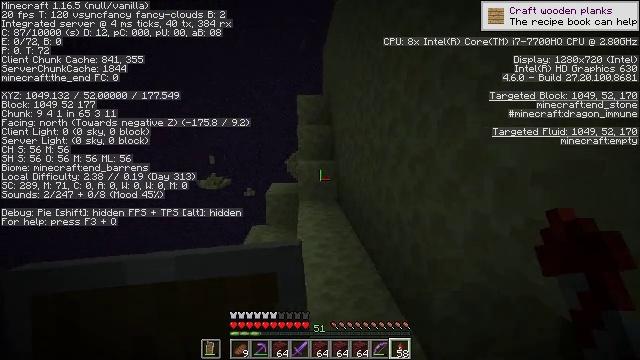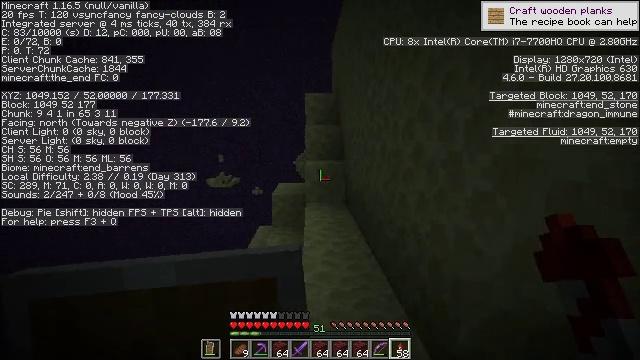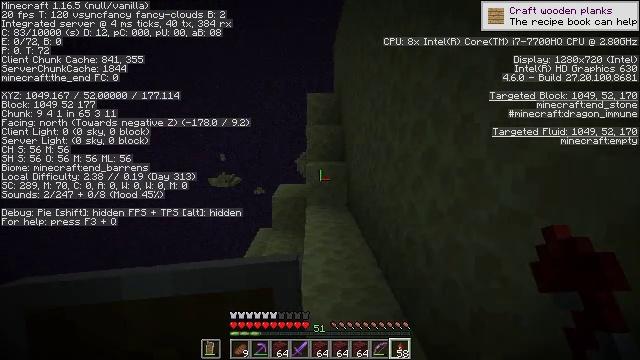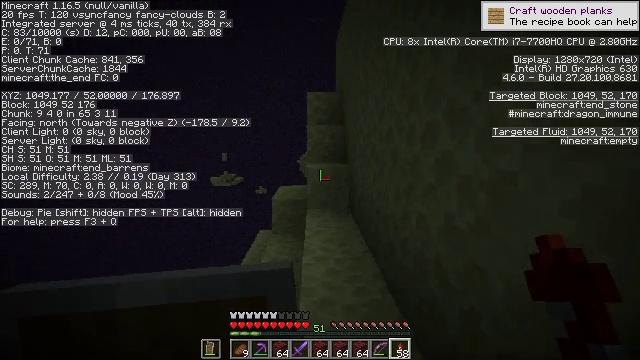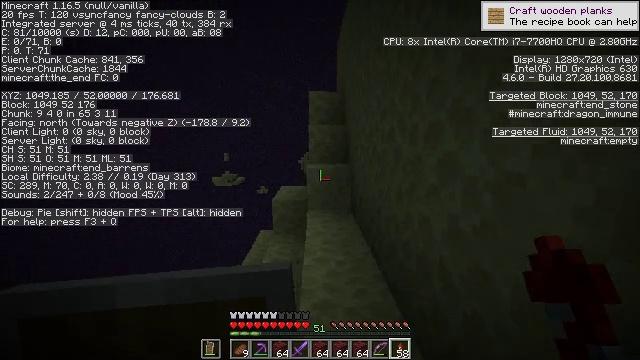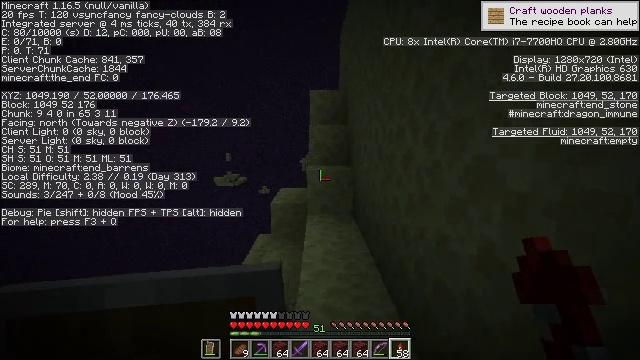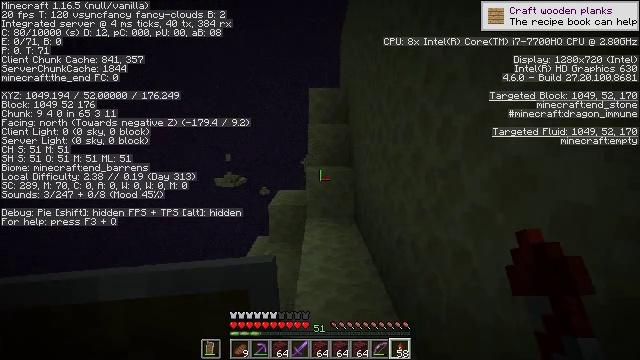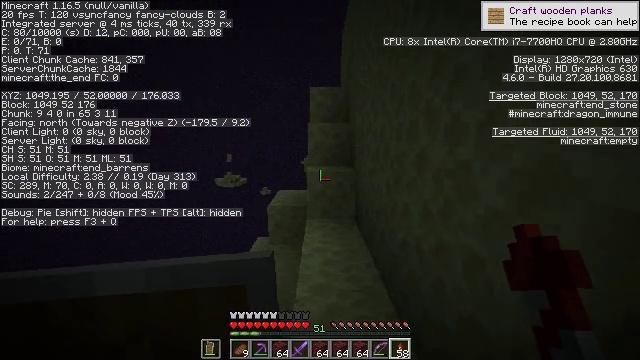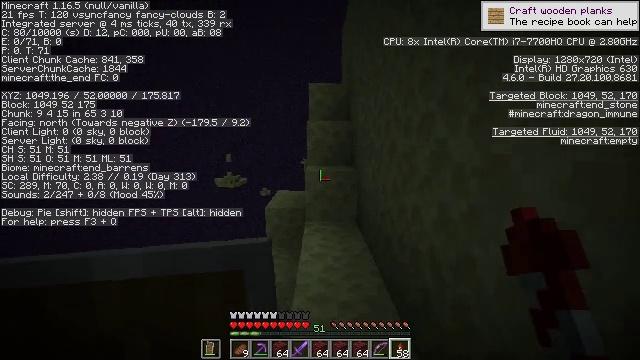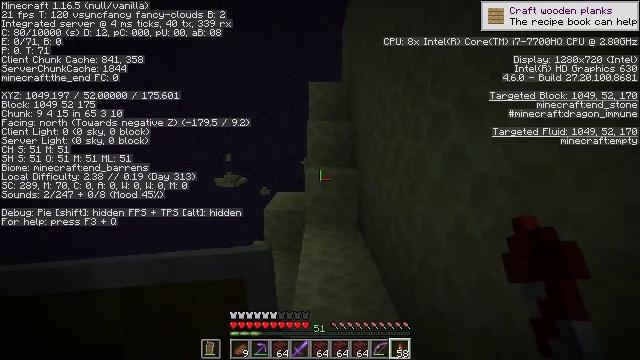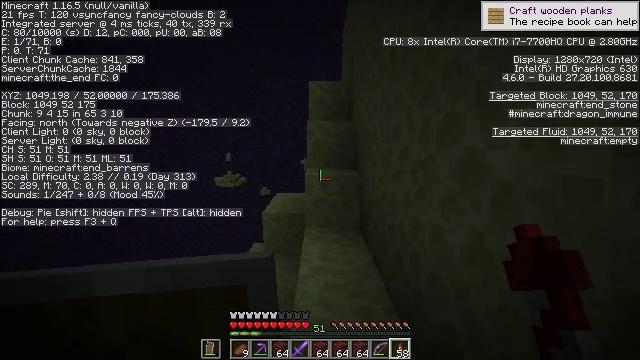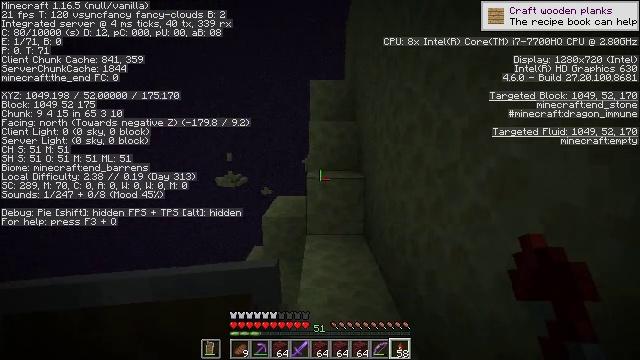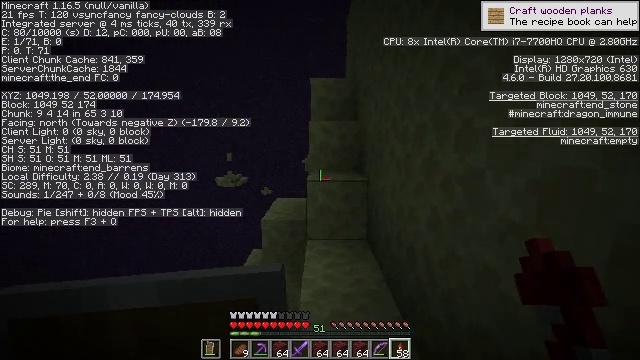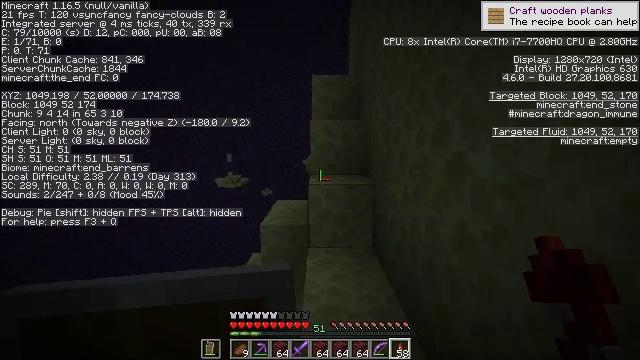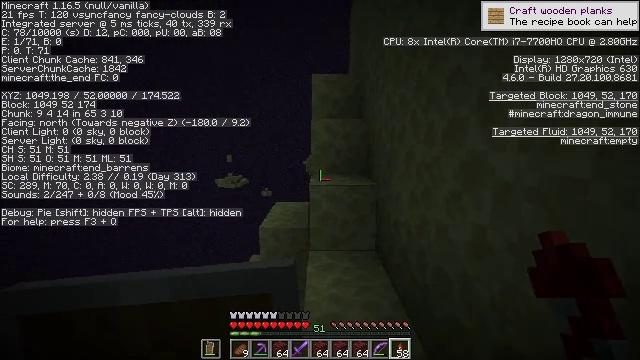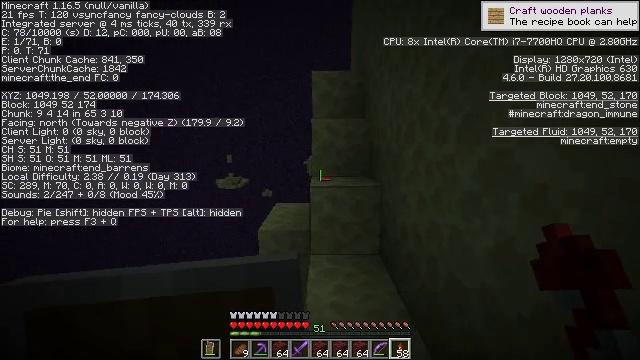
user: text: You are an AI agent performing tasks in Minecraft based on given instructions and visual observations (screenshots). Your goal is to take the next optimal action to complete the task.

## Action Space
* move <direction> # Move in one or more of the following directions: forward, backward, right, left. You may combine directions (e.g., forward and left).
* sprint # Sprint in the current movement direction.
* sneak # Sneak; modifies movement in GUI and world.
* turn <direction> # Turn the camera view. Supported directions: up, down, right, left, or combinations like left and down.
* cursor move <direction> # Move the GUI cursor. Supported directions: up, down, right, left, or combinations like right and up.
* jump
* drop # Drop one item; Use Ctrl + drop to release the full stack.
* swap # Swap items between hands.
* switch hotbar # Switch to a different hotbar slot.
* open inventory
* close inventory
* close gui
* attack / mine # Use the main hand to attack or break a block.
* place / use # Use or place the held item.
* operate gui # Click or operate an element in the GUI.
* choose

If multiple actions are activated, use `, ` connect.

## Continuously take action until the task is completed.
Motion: motion action
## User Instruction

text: Mine the end stone in the End dimension.
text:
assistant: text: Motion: move forward, turn left
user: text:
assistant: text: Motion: move forward
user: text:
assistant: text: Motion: move forward
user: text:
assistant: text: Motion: move forward
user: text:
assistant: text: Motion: move forward
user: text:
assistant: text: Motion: move forward
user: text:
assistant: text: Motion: move forward
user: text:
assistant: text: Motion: move forward
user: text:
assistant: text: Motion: move forward
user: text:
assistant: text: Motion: move forward
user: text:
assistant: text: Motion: move forward
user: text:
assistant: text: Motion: move forward
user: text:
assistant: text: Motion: move forward
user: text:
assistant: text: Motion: move forward
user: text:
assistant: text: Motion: move forward
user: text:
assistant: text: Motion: move forward
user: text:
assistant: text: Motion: move forward
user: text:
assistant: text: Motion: move forward
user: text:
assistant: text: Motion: move forward
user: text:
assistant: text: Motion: move forward
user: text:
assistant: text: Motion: move forward
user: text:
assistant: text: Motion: move forward, turn right
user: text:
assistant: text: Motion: move forward, turn right
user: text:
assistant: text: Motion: move forward, turn right
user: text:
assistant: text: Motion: move forward
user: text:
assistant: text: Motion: move forward, jump
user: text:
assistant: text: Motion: move forward, jump
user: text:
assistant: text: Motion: move forward, jump
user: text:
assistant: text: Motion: move forward, jump
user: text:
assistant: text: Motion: move forward